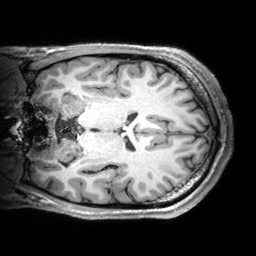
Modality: T1w
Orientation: coronal
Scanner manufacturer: siemens
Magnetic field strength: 3 T
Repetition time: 2.53 s
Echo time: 0.00299 s